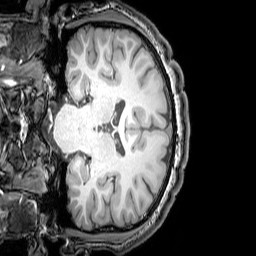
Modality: T1w
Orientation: coronal
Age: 24
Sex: male
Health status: healthy
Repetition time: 0.081 s
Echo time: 0.037 s